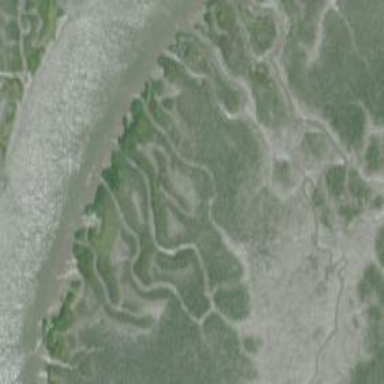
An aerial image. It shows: Saltmarsh wetland with tidal influence.